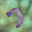
Label: 7